RGB frame:
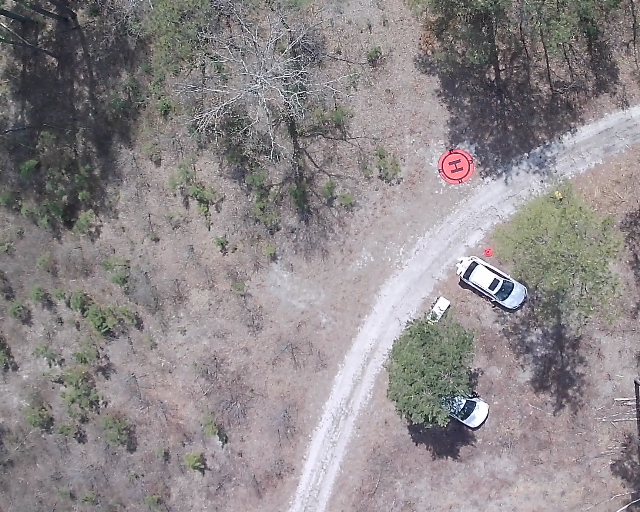
Thermal frame:
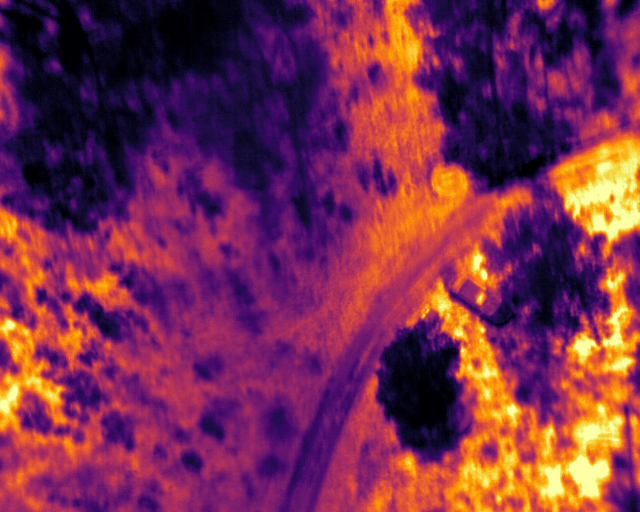
Captured: 2026-02-26 02:33:00
Pixels at or above 80 °C: 0 (fraction of frame: 0)